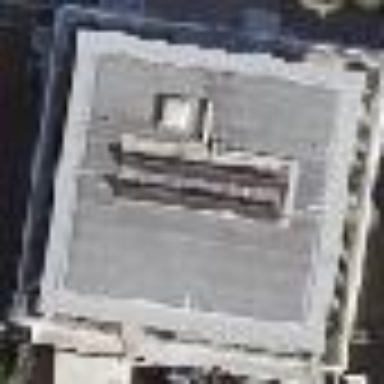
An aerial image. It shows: Apartment building with flat roof.